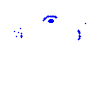
Particle: electron